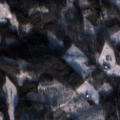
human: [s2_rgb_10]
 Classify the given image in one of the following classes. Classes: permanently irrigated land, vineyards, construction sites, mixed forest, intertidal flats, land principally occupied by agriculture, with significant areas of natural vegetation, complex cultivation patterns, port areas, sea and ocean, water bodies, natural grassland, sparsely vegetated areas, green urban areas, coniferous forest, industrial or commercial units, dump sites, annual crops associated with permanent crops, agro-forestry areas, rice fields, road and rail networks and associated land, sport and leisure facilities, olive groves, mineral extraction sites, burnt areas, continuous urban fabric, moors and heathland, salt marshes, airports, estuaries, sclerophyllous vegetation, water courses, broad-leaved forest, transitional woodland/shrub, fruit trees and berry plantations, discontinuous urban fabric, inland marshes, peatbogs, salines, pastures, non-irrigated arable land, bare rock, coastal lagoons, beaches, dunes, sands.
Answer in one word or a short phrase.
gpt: broad-leaved forest, mixed forest, transitional woodland/shrub